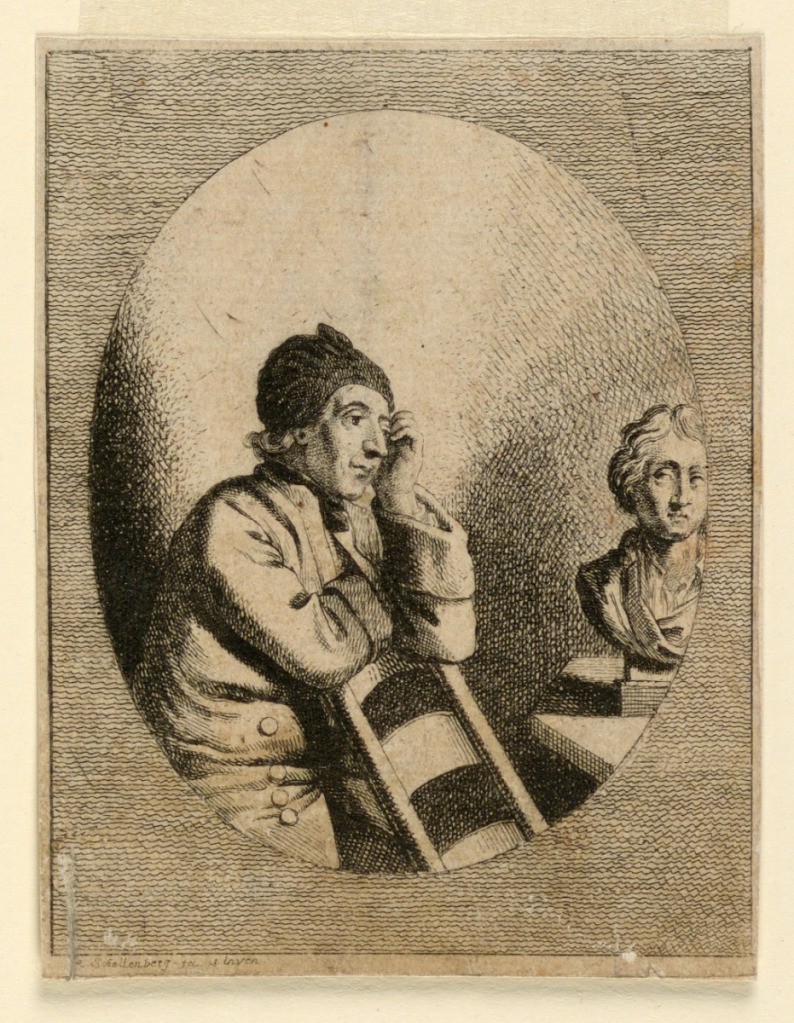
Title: Portrait of an Old Man
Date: ca. 1775
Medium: Etching on paper
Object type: Print
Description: An old man, wearing a dark cap, in  three-quarter view to right. He is leaning his elbows on the back of a chair. At right, a corner of a table on which is a white marble bust.